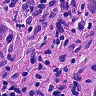
Metastatic tissue present: yes